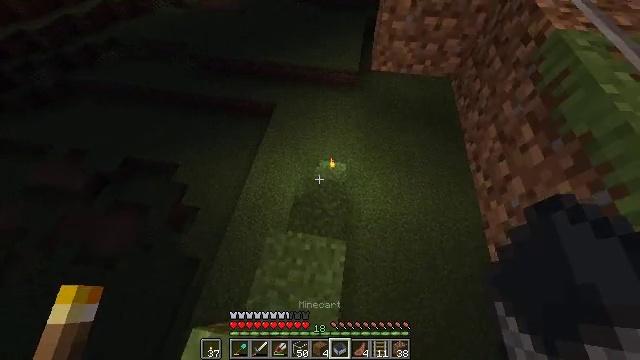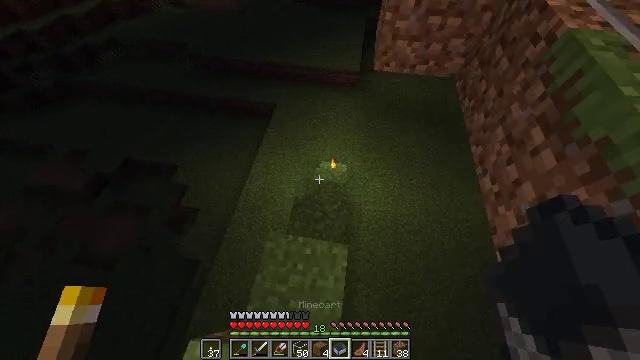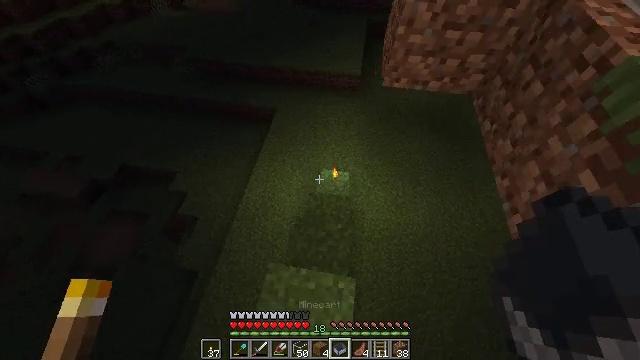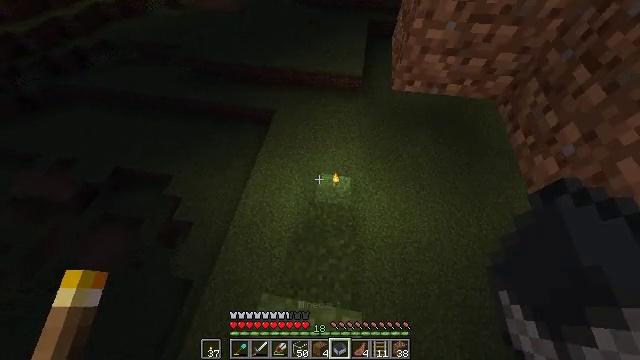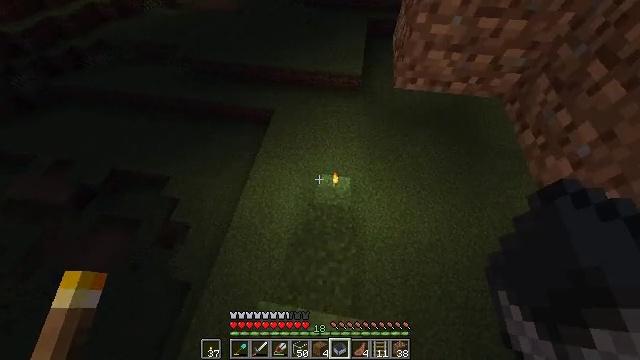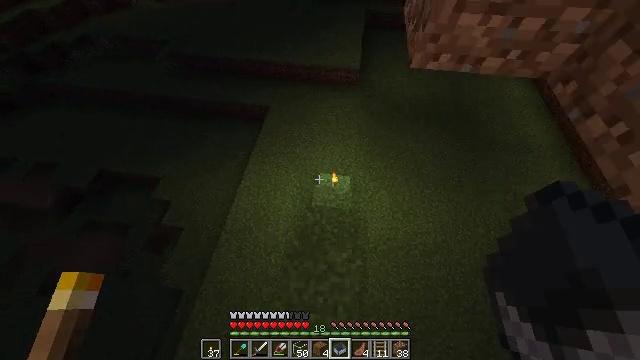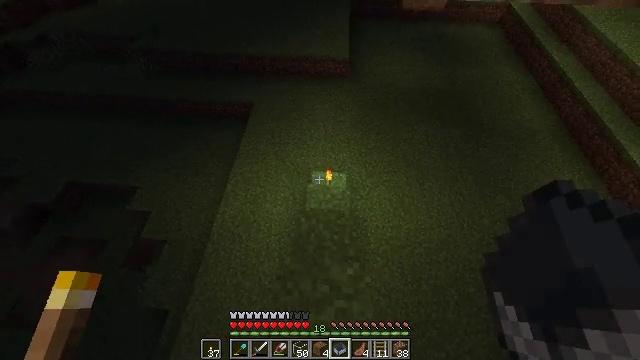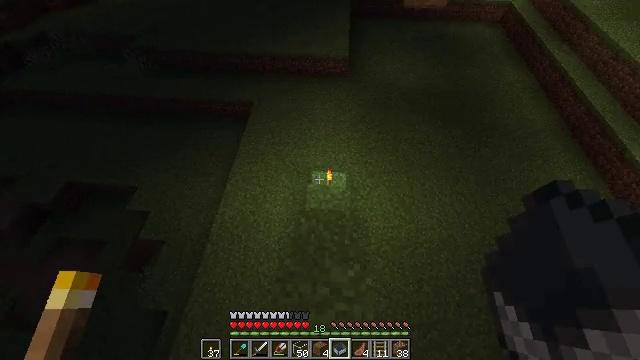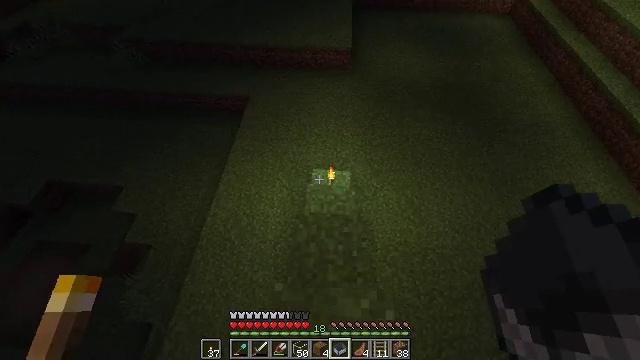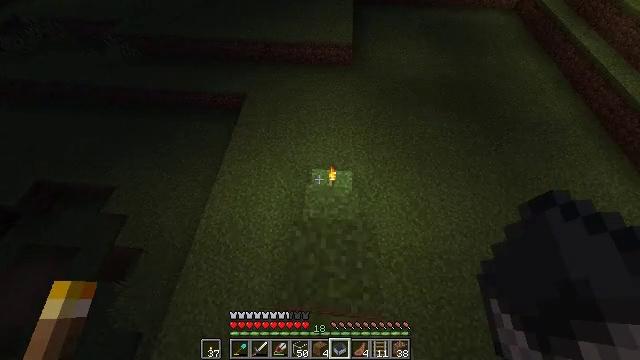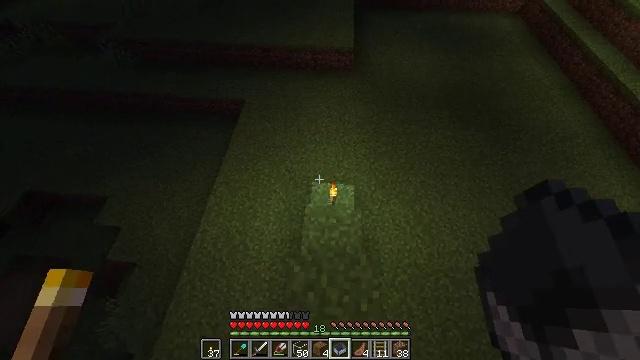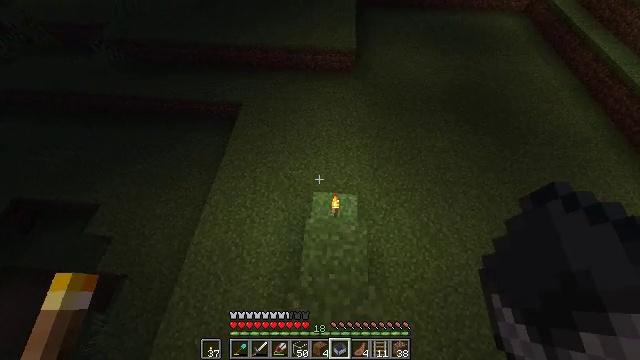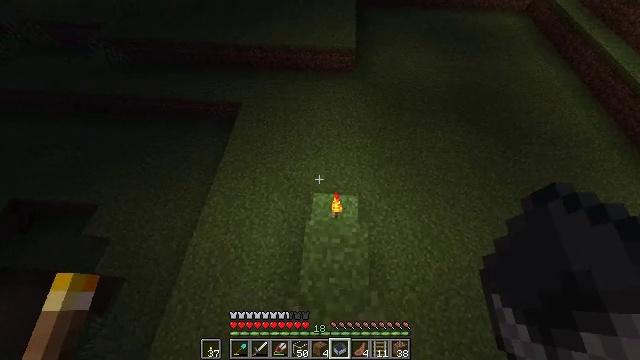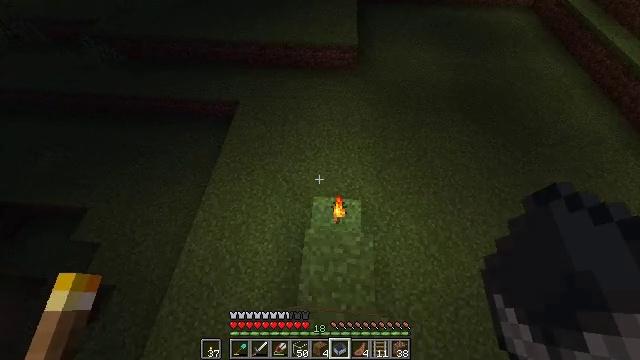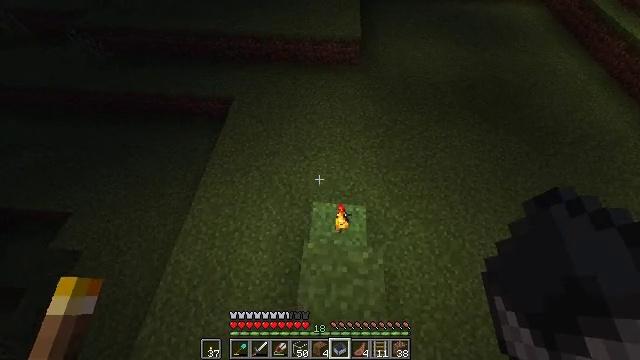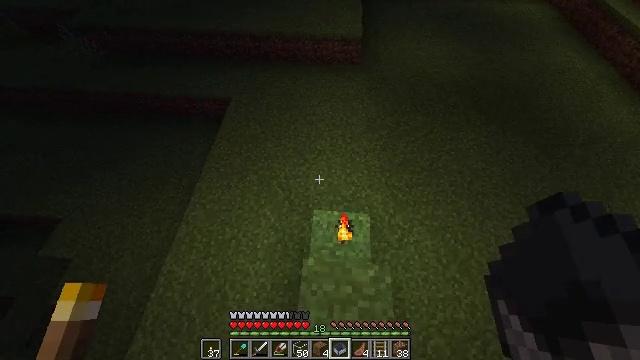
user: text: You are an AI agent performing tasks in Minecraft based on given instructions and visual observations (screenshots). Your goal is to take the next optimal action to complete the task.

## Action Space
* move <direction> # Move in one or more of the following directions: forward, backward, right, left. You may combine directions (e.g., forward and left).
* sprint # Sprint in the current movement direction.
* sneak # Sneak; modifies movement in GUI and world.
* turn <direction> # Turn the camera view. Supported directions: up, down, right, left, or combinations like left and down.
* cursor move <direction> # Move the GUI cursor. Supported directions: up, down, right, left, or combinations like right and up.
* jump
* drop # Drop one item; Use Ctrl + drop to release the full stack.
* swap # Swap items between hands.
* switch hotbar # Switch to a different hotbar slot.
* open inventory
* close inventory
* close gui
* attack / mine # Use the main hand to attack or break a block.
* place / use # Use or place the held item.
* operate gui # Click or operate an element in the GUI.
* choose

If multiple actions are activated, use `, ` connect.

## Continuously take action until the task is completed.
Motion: motion action
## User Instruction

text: Attack the glass to break it.
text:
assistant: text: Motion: move forward
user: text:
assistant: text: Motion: move forward
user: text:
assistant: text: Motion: move forward
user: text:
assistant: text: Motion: move forward
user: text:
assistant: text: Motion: move forward, turn right
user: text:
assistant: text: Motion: move forward, turn right
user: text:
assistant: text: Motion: move forward
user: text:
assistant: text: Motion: move forward
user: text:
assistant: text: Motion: move forward, sprint
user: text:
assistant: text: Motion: move forward, sprint
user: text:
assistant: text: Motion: move forward, sprint
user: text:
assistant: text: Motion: move forward
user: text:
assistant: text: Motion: move forward, sprint
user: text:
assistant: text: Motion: move forward, sprint
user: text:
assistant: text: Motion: move forward, sprint
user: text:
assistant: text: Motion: move forward, sprint
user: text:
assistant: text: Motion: move forward, turn right and up
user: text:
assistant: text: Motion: move forward, turn right and up
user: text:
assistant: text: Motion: move forward, turn right and up
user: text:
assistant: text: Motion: move forward, turn right and up
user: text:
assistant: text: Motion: move forward, turn right and up
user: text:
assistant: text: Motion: move forward, turn right and up
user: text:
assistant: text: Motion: move forward, turn right and up
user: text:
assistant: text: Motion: move forward, turn right and up
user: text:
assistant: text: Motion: move forward and move left, turn right and up
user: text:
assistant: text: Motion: move forward and move left, turn right and up
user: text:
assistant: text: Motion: move left, turn right and up
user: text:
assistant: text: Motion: move left, turn right and up
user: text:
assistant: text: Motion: move left, turn right and up
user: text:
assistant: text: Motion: turn right